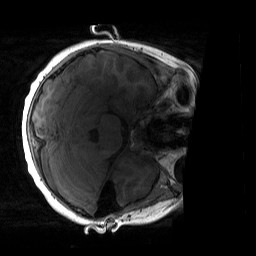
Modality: T1w
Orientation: axial
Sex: male
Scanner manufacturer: siemens
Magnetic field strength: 3 T
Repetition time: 1.9 s
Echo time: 0.00243 s